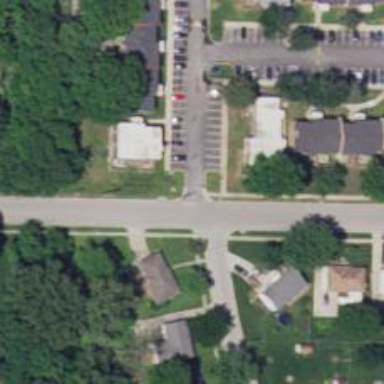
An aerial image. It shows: Residential road with asphalt surface. There is sidewalk on the left side.